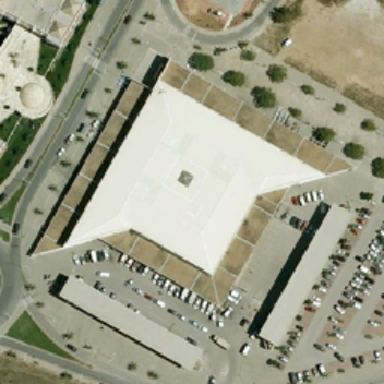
There are parking lots on both sides of the triangular conference center .